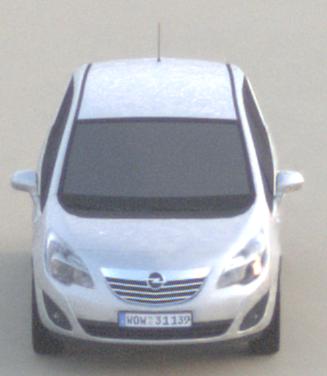
Make: Opel
Model: Meriva 1.4
Detailed model: Meriva (B)
Model produced from: 2010/05
Model produced until: 2013/11
Doors: 5
Color: white
Road condition: dry road
Daytime: sunrise or sunset
Contrast: low contrast